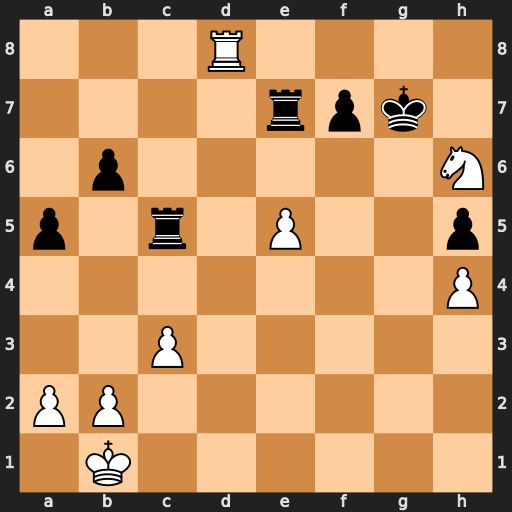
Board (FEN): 3R4/4rpk1/1p5N/p1r1P2p/7P/2P5/PP6/1K6
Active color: w
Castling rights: -
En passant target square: -
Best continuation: Nf5+ Kh7 Nxe7